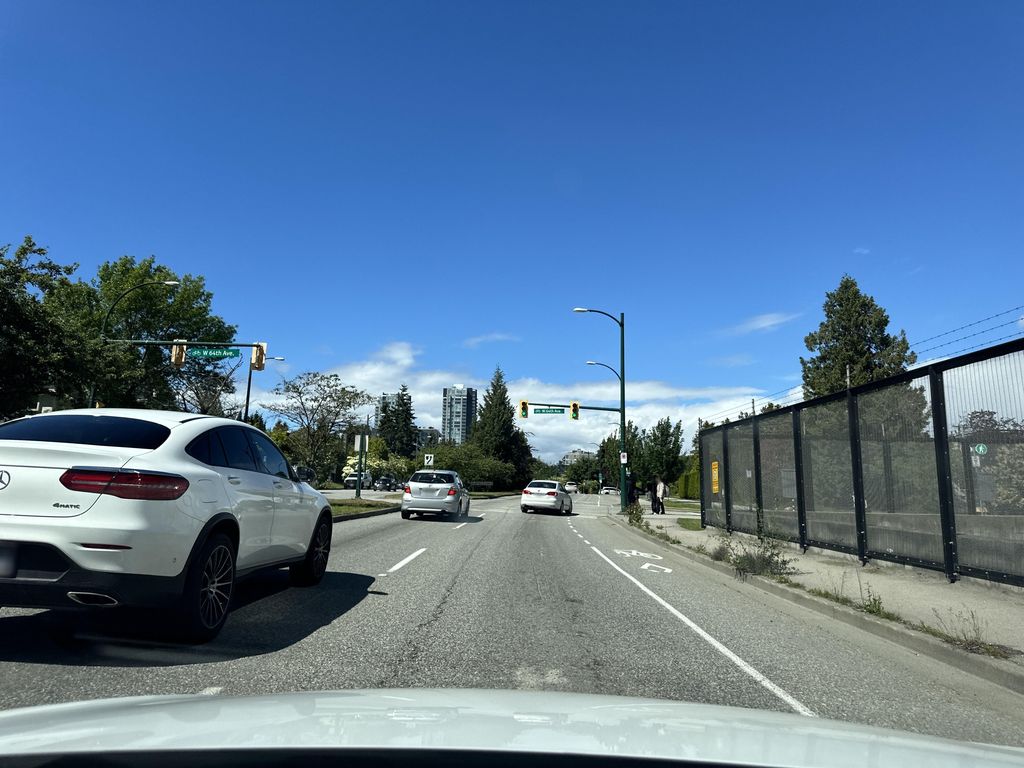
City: vancouver